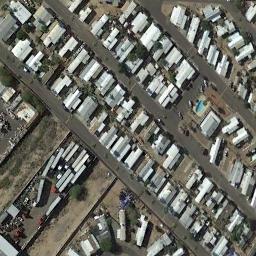
Label: residential